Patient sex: M
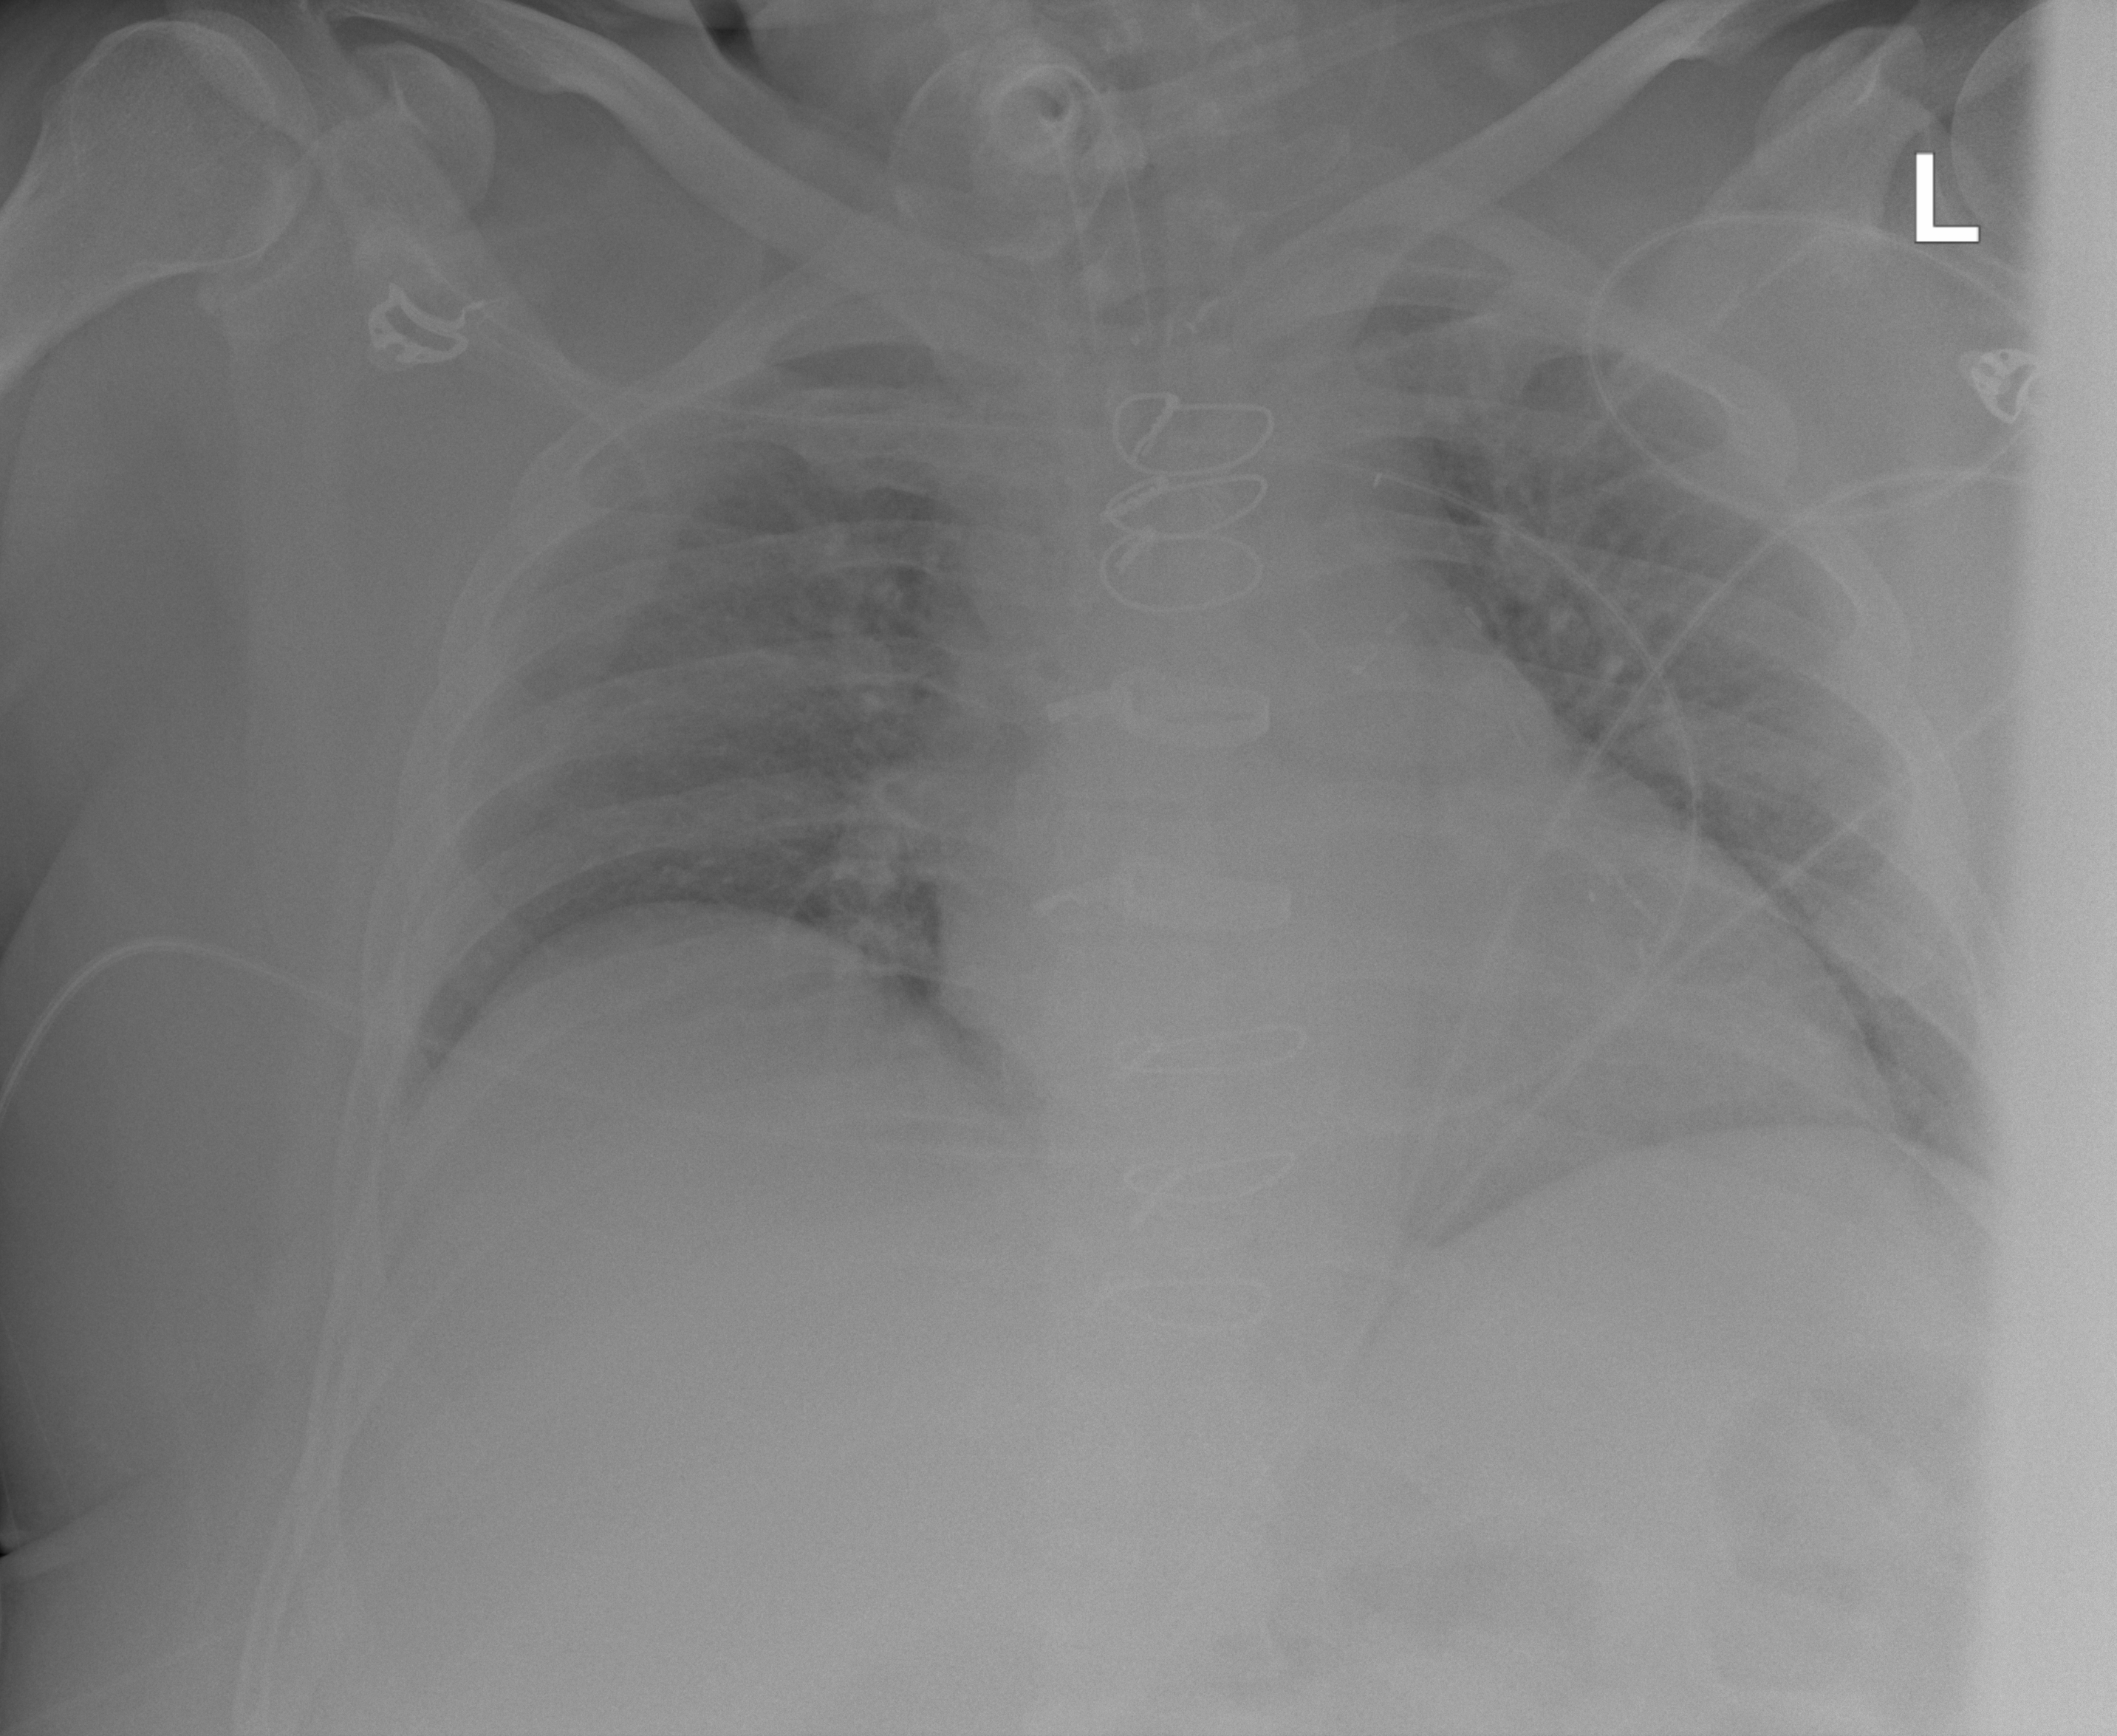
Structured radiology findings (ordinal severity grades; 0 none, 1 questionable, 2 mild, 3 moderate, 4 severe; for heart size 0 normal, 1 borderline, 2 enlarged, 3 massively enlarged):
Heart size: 2
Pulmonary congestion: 2
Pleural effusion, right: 0
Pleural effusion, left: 0
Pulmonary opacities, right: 1
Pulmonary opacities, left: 1
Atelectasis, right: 0
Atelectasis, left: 2